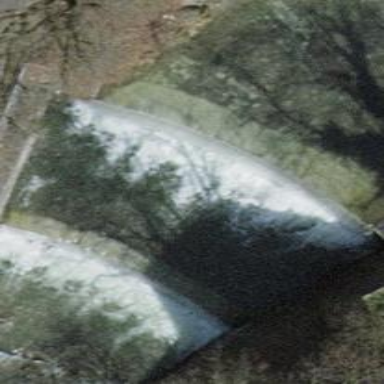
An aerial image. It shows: Weir in waterway.